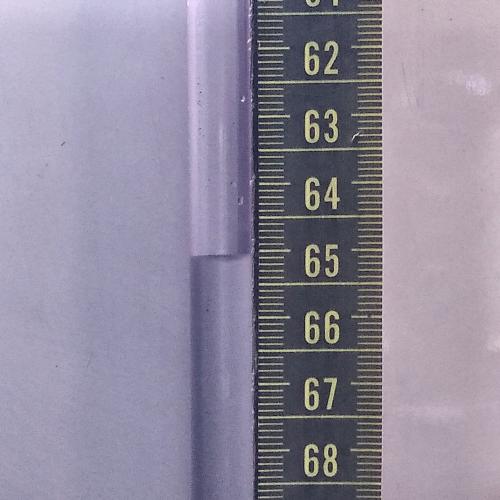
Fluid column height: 65.1 cm